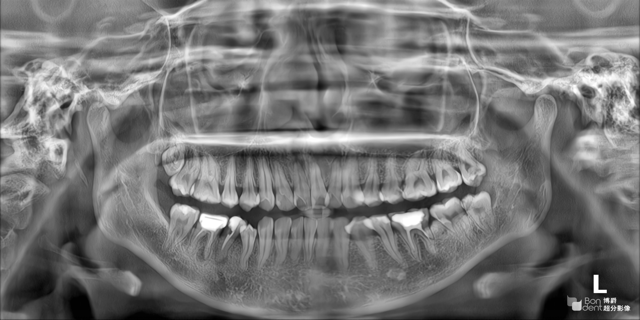
adult